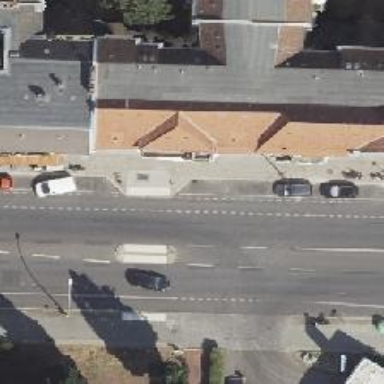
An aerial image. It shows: Unmarked crossing with pedestrian island and left kerb extension.